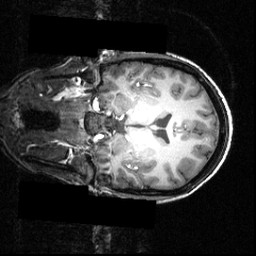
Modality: T1w
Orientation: coronal
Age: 21
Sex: female
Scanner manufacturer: siemens
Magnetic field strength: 3.951 T
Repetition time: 1.5 s
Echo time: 0.00335 s